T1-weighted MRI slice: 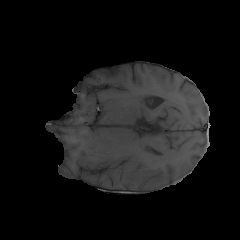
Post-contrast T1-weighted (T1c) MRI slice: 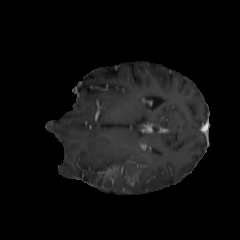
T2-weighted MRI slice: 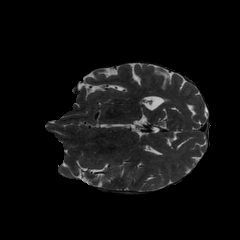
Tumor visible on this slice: yes